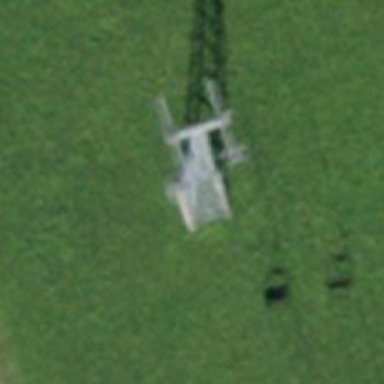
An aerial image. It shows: Pylon used for aerialway.